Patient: sex M, age 57
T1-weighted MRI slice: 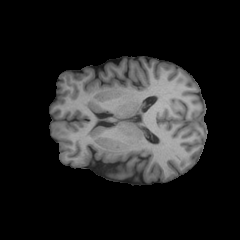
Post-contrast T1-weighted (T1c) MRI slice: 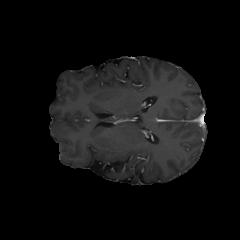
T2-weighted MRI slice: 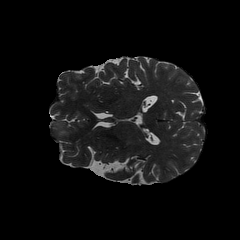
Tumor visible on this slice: yes
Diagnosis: Oligodendroglioma, IDH-mutant, 1p/19q-codeleted
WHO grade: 2